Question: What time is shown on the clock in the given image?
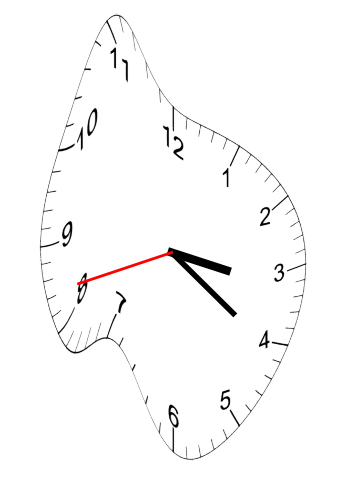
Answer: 03:20:42